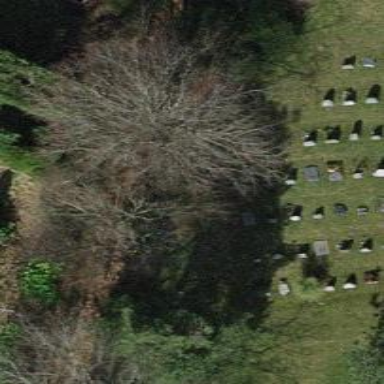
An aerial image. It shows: Cemetery with deciduous broadleaved trees.